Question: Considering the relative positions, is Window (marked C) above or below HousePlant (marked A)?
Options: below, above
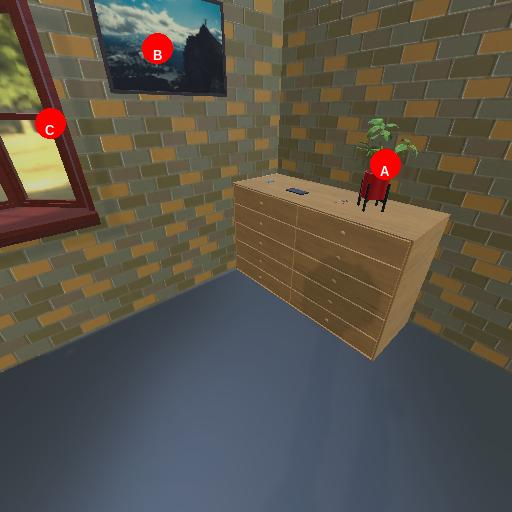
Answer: below